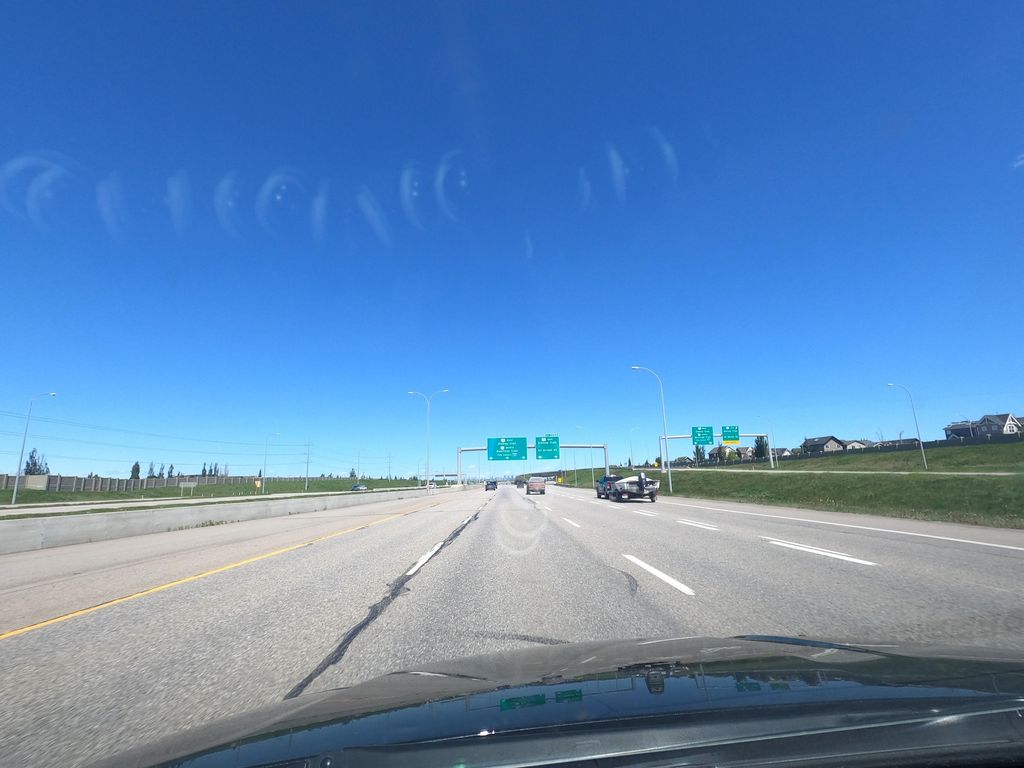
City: calgary